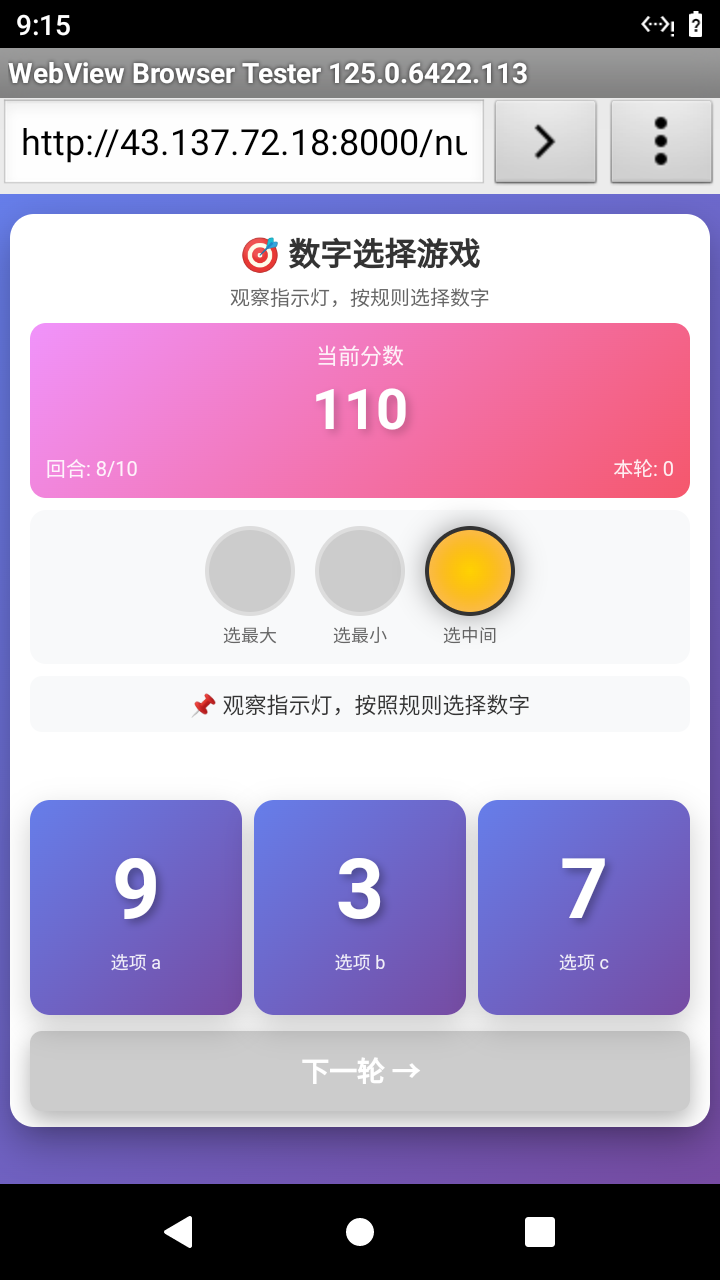

Select the correct number based on the traffic light color.
Answer: 2